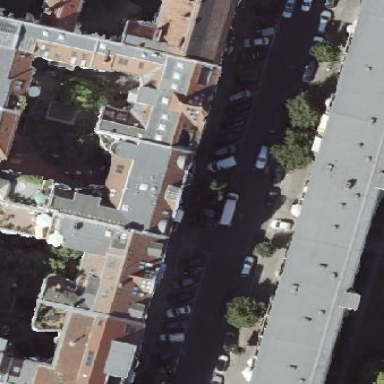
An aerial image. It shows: Building with apartments featuring unique double saltbox roof shape.